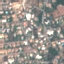
Label: Residential